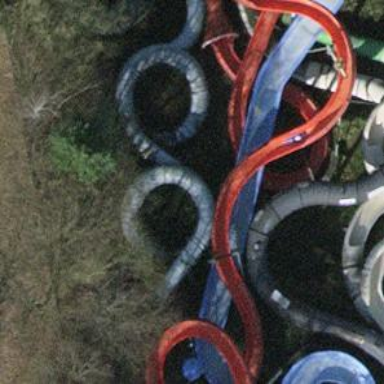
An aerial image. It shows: Water slide attraction.